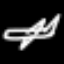
Label: airplane